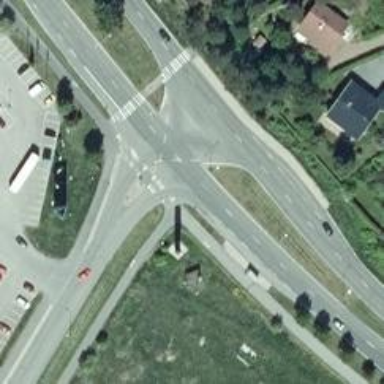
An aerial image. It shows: Asphalt cycleway with uncontrolled crossing. There is crossing island on the cycleway.